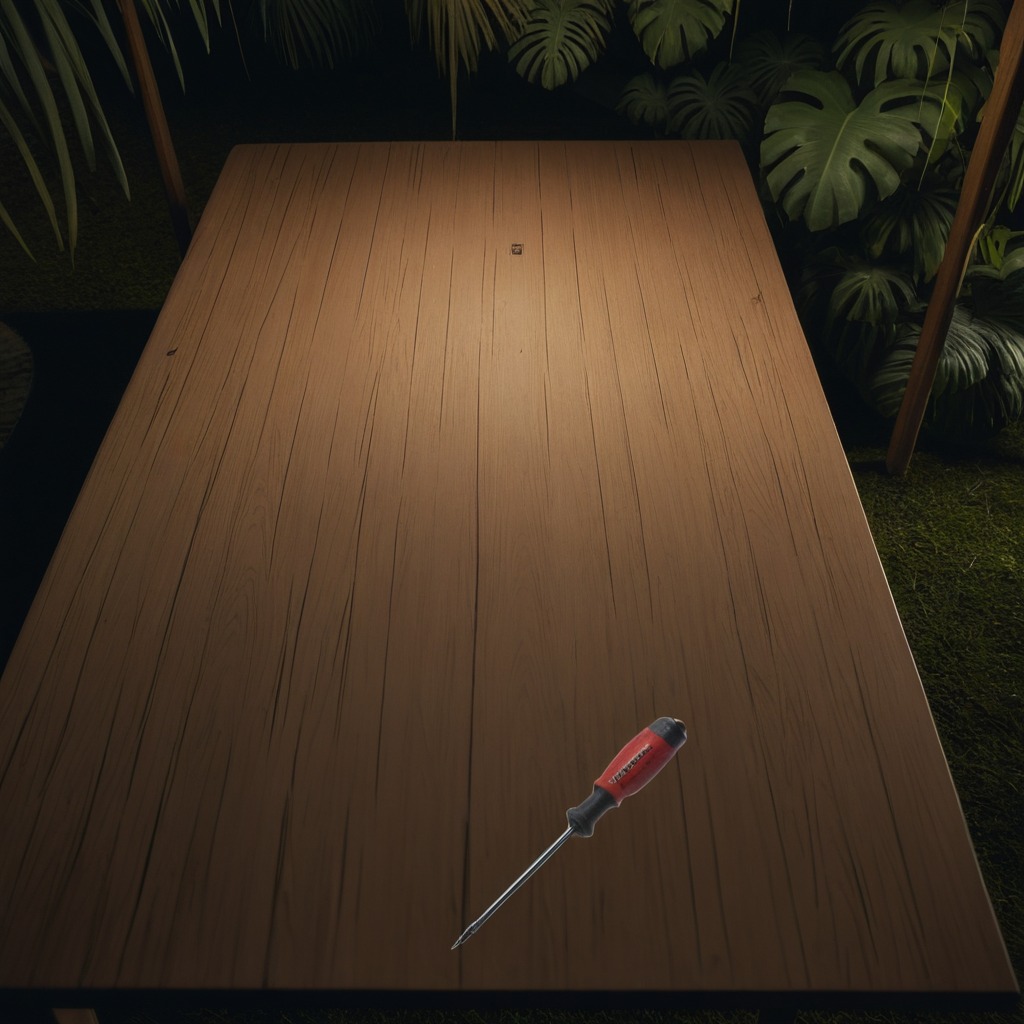
A screwdriver lying on a wooden table inside a jungle field workshop tent at night dim ambient light soft shadows worn but